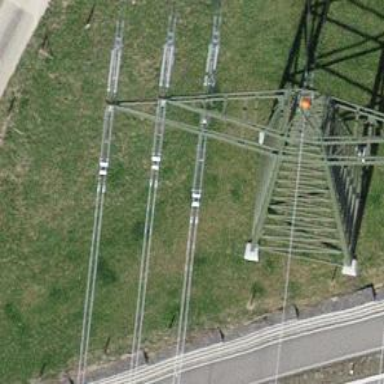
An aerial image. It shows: Towering power structure.